Question: The toolbar of chrome's inspector (with the icons to toggle console, icon to see number of js errors/warnings, and toggle positioning of inspector) randomly repositioned itself to the top right of the inspector window, and I can't figure out how to put it back to the bottom of the window. Here's an image :

Any help is how to reposition it back to the bottom would be so greatly appreciated! The new positioning is driving me insane.
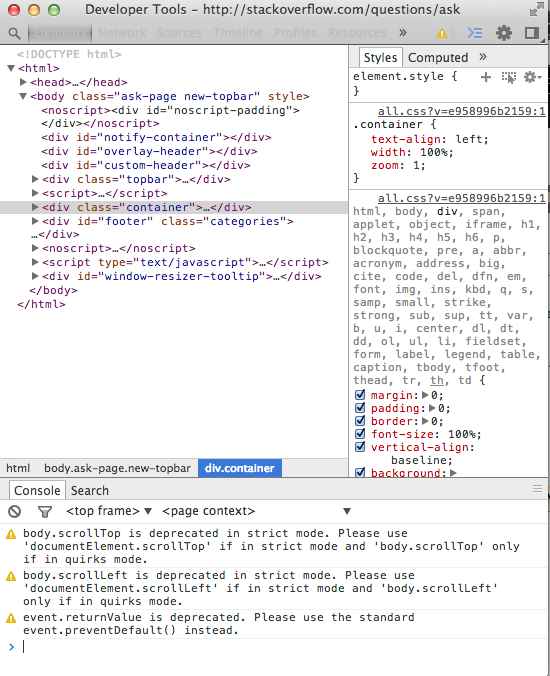
Answer: You can't put it back. This is the new layout is in v32, you updated Chrome recently to get this change.